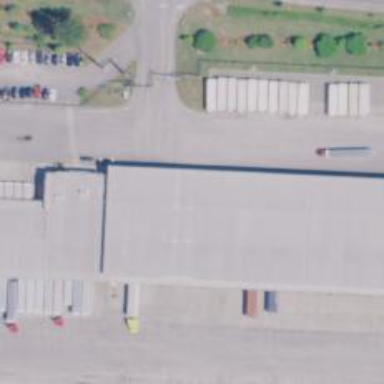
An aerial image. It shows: Warehouse building.